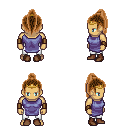
a pixel art fantasy rpg character, male body template, human, tanned skin, chain tabard jacket, white pants, brown long topknot hairstyle, gold tiara, leather bracers, brown shoes, four views (front, back, left, right), 2x2 character sprite sheet, small pixel art, hard edges, no anti-aliasing